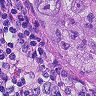
Metastatic tissue present: yes